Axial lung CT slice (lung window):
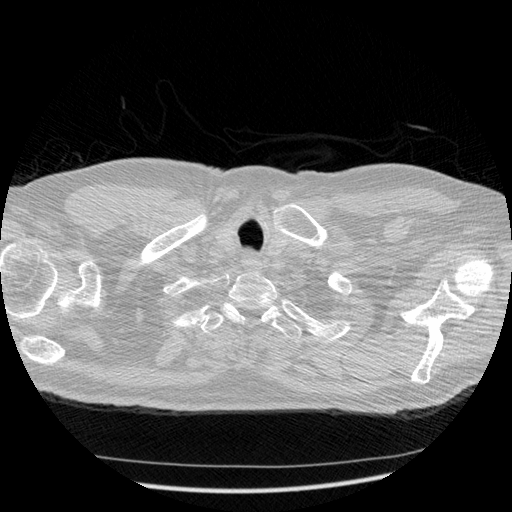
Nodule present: no